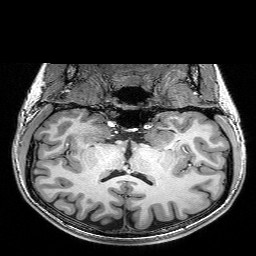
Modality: T1w
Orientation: sagittal
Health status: healthy
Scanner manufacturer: siemens
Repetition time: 2.53 s
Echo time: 0.00332 s